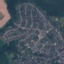
Land use / land cover: Residential